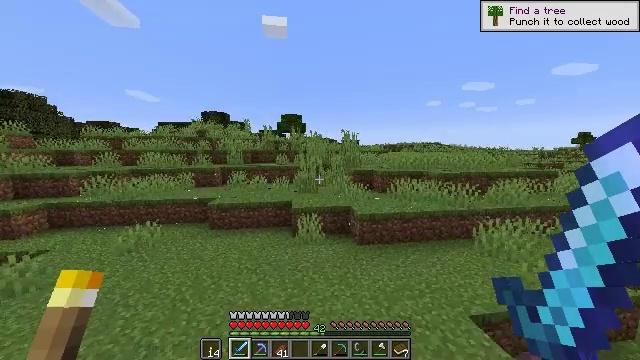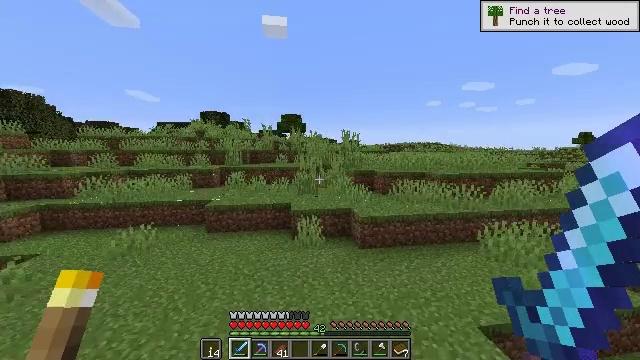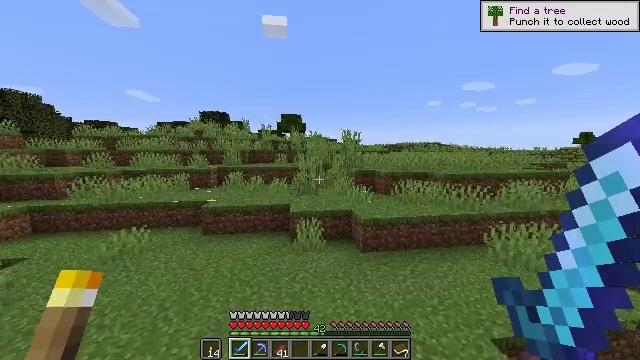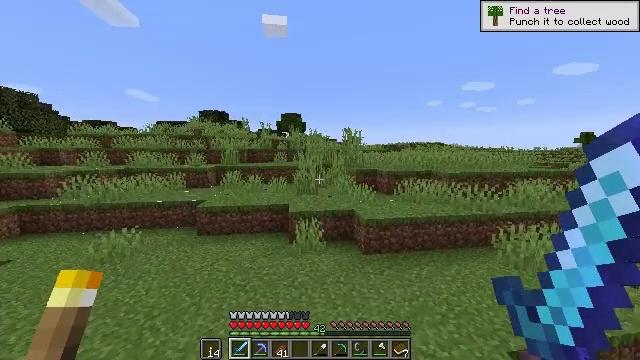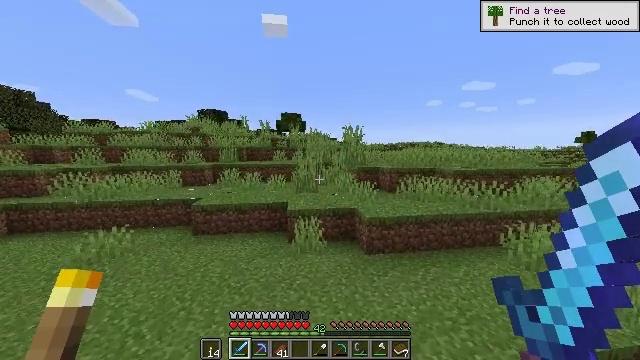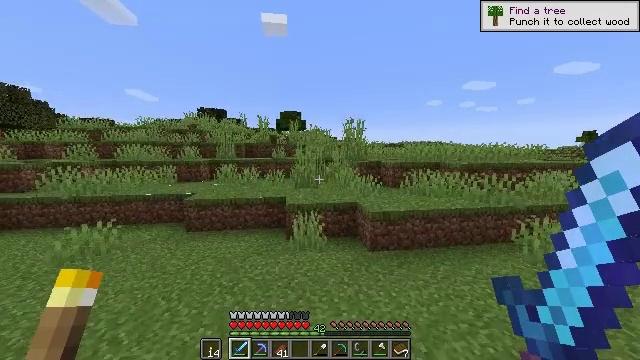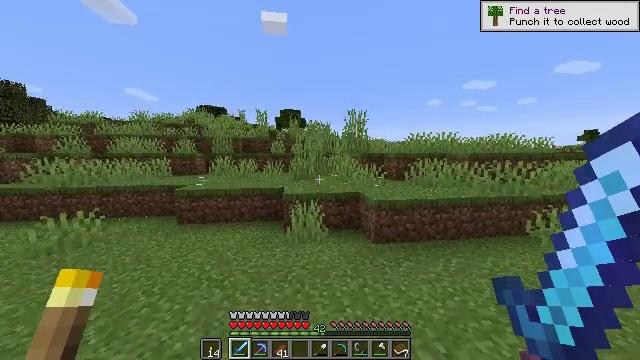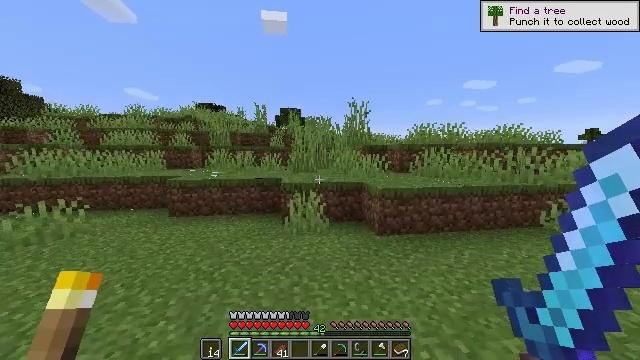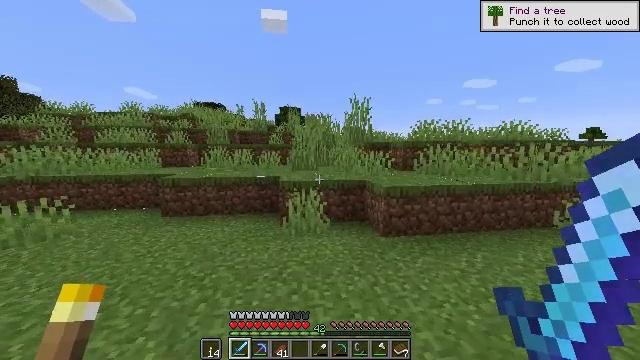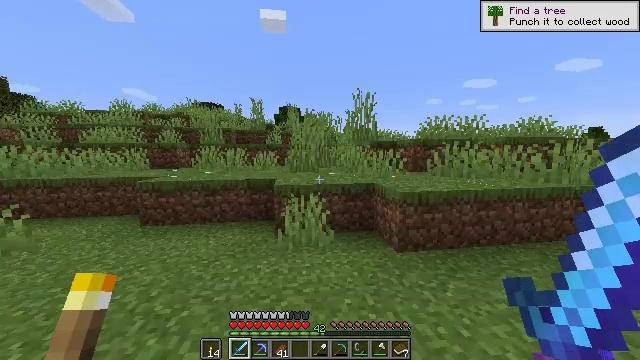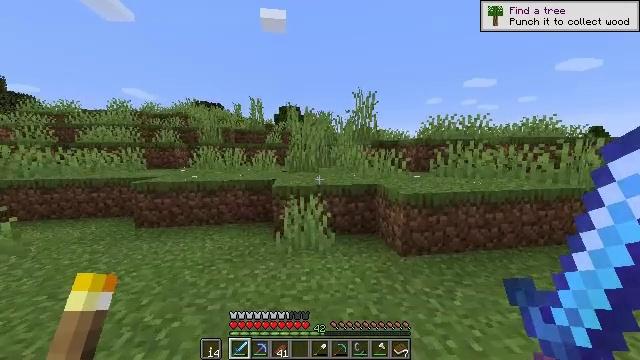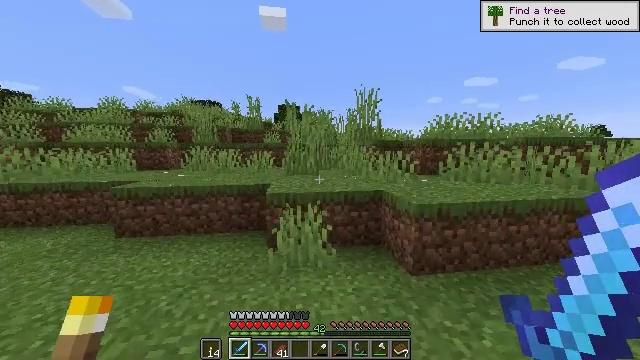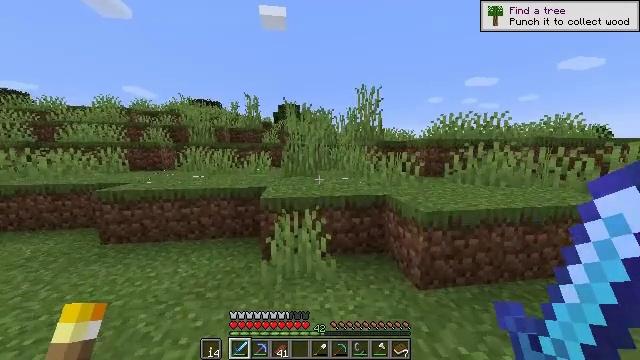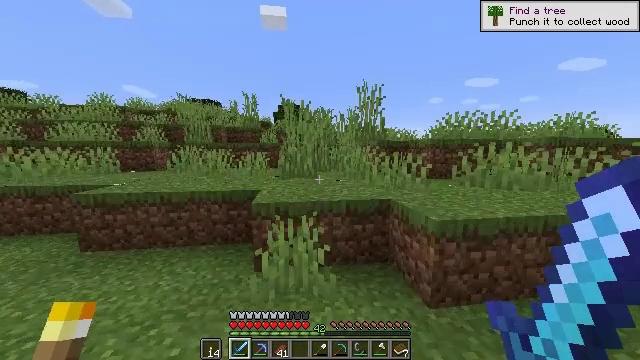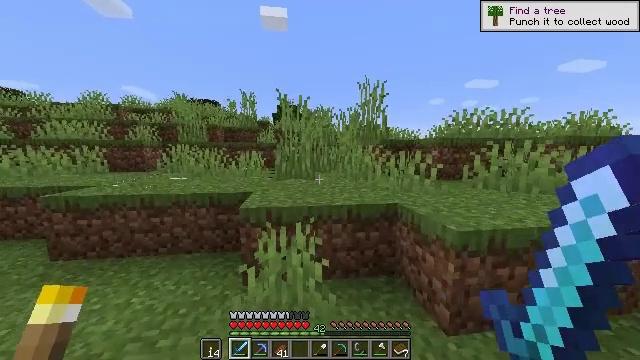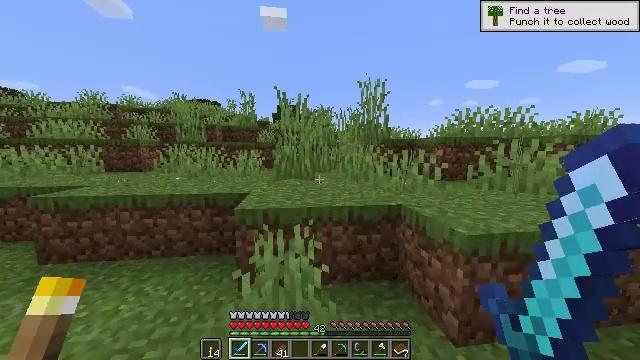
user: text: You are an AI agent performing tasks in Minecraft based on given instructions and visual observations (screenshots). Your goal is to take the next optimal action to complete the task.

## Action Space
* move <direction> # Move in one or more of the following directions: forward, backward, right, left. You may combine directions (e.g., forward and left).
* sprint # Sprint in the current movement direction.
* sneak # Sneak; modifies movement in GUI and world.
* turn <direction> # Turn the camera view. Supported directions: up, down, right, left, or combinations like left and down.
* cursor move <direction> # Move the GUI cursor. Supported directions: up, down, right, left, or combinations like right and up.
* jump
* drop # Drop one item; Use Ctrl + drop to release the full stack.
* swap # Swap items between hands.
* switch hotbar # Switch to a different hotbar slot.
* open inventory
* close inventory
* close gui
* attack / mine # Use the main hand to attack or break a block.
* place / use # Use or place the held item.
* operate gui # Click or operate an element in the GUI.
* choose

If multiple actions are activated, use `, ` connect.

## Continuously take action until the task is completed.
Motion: motion action
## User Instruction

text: Gather the enchanting table for reuse.
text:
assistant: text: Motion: move forward, sprint, jump
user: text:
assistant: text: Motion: move forward, sprint
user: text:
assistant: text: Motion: move forward, sprint
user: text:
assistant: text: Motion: move forward, sprint
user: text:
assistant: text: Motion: move forward, sprint
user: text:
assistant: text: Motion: move forward, sprint
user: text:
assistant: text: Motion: move forward, sprint
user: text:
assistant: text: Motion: move forward, sprint
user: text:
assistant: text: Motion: move forward, sprint
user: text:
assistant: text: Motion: move forward, sprint
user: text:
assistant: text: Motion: move forward, sprint
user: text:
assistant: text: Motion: move forward, sprint
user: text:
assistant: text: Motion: move forward, sprint
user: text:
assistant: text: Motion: move forward, sprint
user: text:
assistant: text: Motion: move forward, sprint
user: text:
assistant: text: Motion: move forward, sprint
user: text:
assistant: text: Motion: move forward, sprint
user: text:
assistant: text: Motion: move forward, sprint, jump
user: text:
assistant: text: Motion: move forward, sprint, jump
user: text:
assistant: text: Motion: move forward, sprint, jump
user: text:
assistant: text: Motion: move forward, sprint, jump
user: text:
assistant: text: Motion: move forward, sprint
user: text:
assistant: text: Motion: move forward, sprint
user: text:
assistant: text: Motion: move forward, sprint
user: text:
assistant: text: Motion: move forward, sprint
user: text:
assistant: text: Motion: move forward, sprint
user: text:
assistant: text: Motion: move forward, sprint
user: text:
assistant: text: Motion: move forward, sprint
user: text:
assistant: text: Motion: move forward, sprint
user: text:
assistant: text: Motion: move forward, sprint